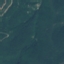
Land use / land cover class: Forest